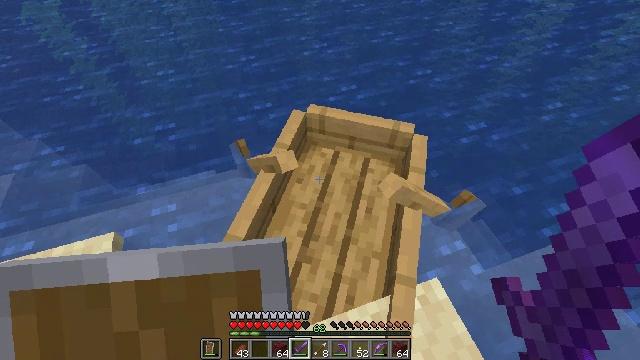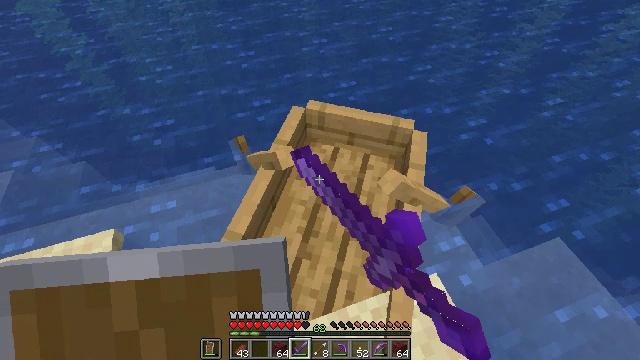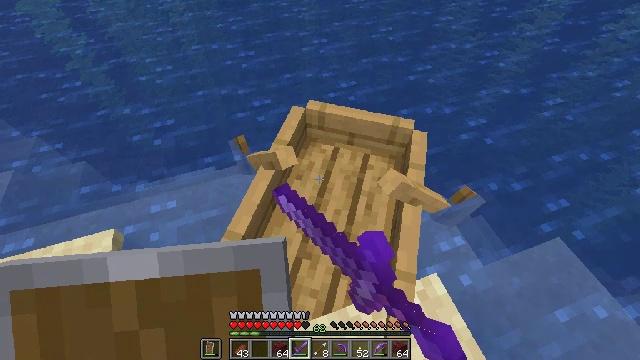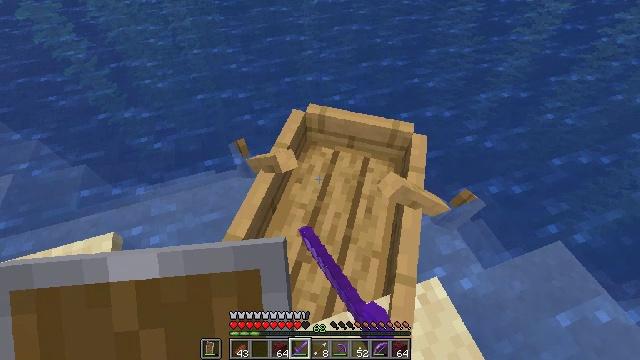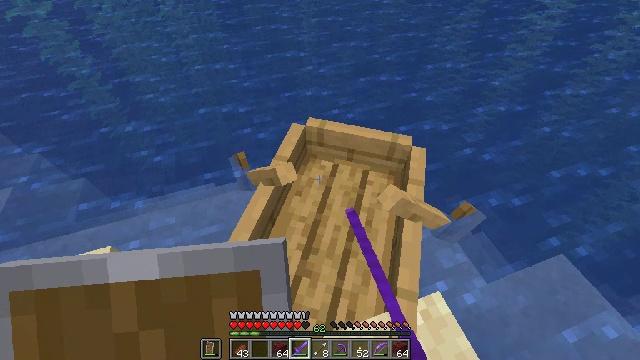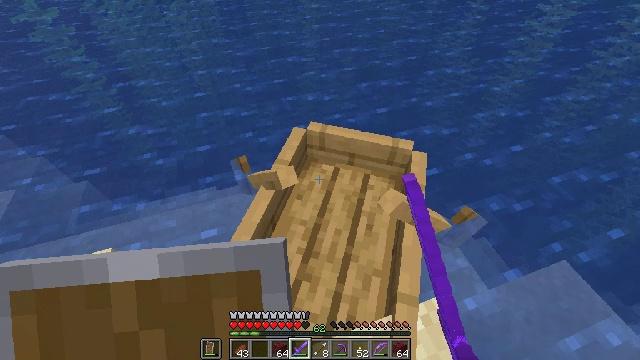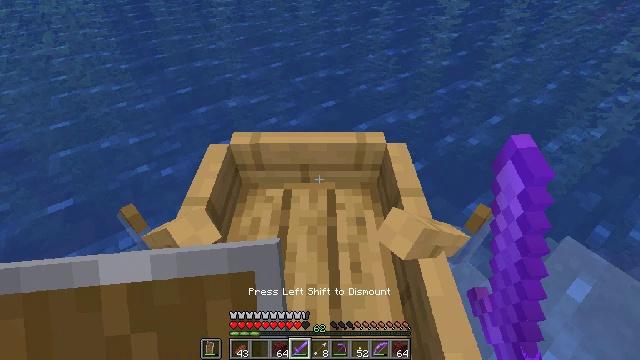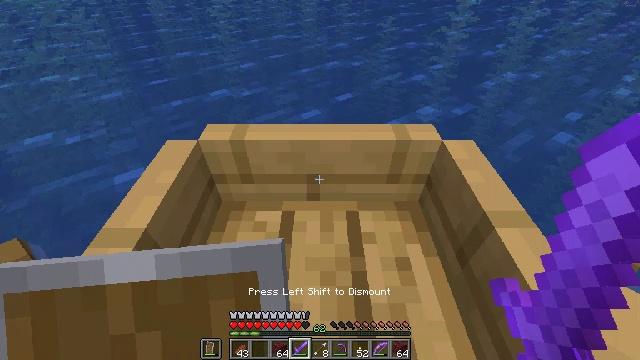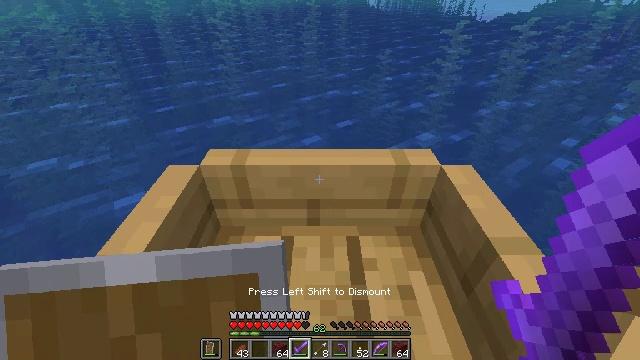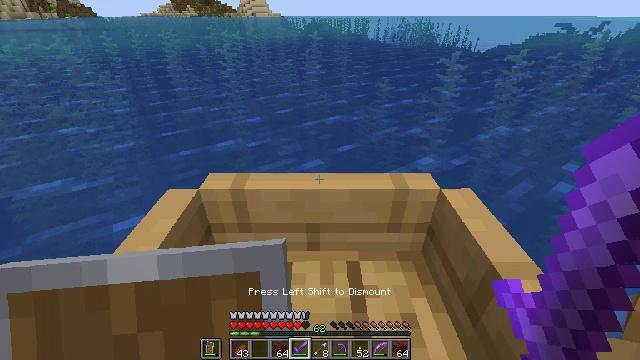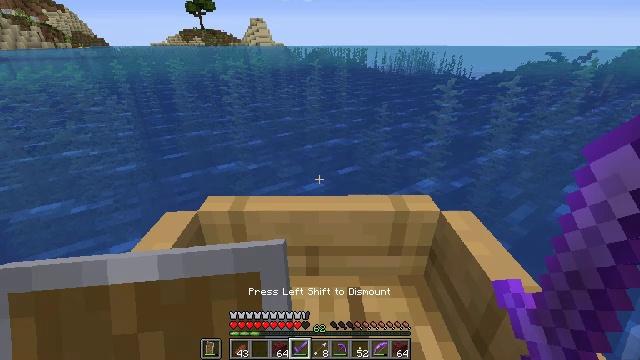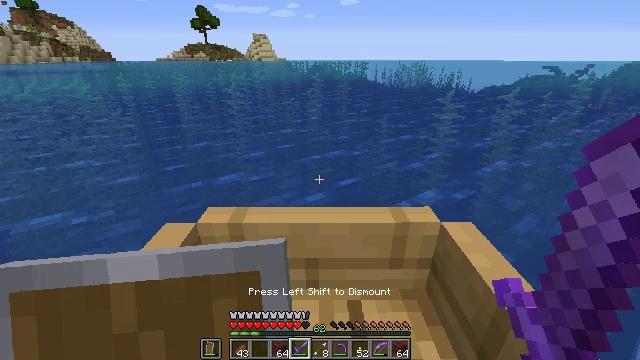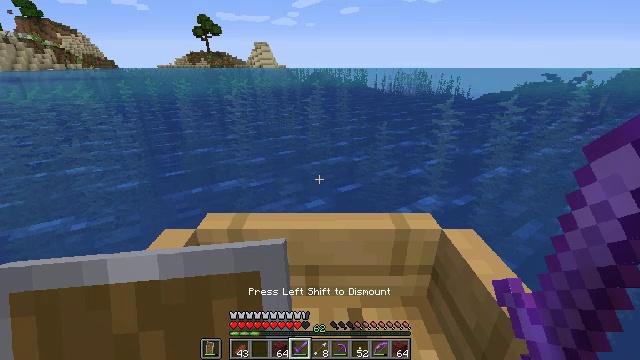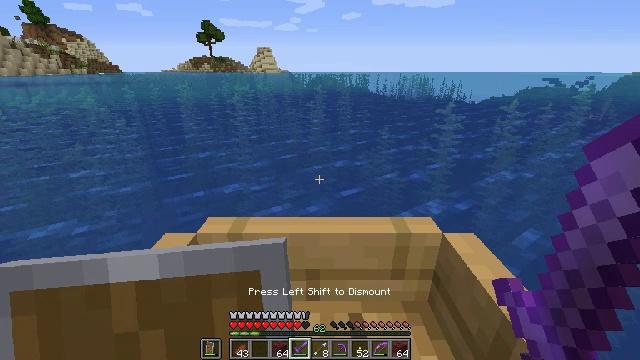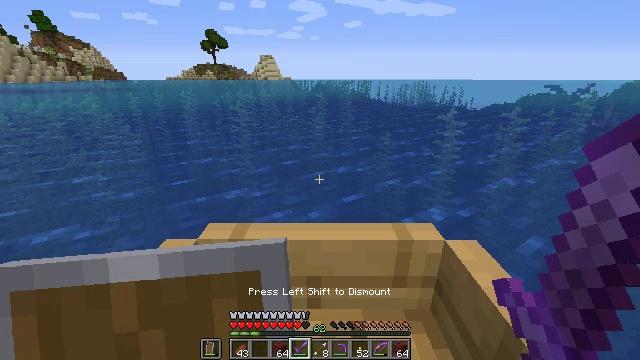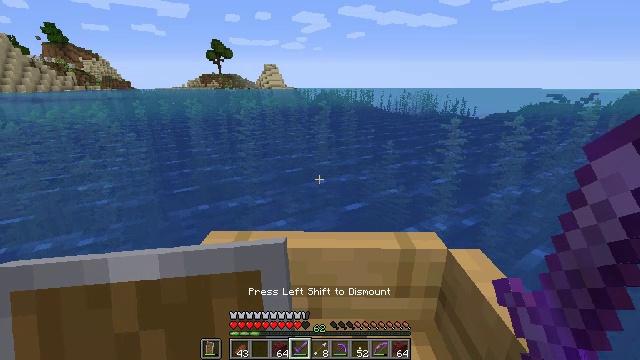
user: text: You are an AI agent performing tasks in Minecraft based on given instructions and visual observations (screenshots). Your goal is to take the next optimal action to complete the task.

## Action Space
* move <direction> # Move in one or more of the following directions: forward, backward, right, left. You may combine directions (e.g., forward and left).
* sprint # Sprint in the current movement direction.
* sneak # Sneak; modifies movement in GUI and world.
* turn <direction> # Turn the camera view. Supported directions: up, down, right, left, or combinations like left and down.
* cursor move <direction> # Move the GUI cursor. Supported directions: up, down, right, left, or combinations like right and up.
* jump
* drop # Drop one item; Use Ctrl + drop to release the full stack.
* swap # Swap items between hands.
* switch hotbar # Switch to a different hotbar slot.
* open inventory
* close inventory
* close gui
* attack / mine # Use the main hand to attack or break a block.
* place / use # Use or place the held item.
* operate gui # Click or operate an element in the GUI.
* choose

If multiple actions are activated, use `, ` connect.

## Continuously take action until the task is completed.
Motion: motion action
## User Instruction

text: Use a pickaxe to gather the ender chest.
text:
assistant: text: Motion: use / place
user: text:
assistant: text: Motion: use / place
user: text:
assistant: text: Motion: no_op
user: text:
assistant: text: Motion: turn up
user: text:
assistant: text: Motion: turn up
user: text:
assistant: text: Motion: turn up
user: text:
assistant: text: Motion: turn up
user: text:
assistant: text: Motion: turn up
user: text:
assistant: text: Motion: turn up
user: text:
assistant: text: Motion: turn up
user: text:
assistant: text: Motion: turn up
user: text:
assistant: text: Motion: turn up
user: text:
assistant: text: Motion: no_op
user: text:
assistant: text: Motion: turn up
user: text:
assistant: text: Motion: move forward, turn up
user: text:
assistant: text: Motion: move forward, turn up
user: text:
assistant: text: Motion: move forward, turn up
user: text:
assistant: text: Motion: move forward, turn up
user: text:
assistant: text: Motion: move forward, turn left and up
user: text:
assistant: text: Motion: move forward
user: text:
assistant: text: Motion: move forward and move left
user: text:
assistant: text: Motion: move forward and move left
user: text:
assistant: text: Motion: move forward
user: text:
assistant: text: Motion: move forward
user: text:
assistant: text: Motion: move forward
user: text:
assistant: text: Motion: move forward
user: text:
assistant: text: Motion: move forward
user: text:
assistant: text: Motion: move forward
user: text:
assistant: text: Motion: move forward
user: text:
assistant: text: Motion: move forward